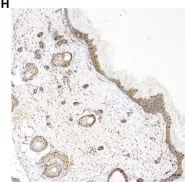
But negative for MAP2 Original magnification: x200.
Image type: pathology (immunostaining)